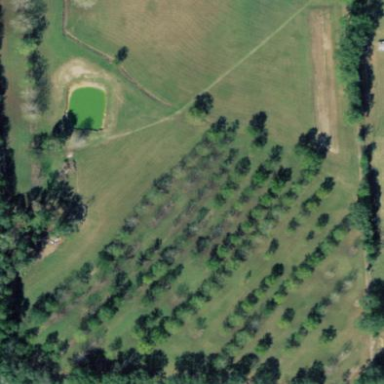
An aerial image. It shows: Orchard.